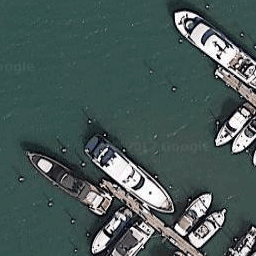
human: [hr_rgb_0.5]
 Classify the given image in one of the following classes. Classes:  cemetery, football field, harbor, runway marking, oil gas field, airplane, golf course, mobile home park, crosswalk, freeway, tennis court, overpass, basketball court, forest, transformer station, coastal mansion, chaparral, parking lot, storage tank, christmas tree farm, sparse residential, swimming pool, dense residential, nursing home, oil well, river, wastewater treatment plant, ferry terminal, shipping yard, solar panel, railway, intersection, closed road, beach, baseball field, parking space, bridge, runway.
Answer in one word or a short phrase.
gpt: harbor